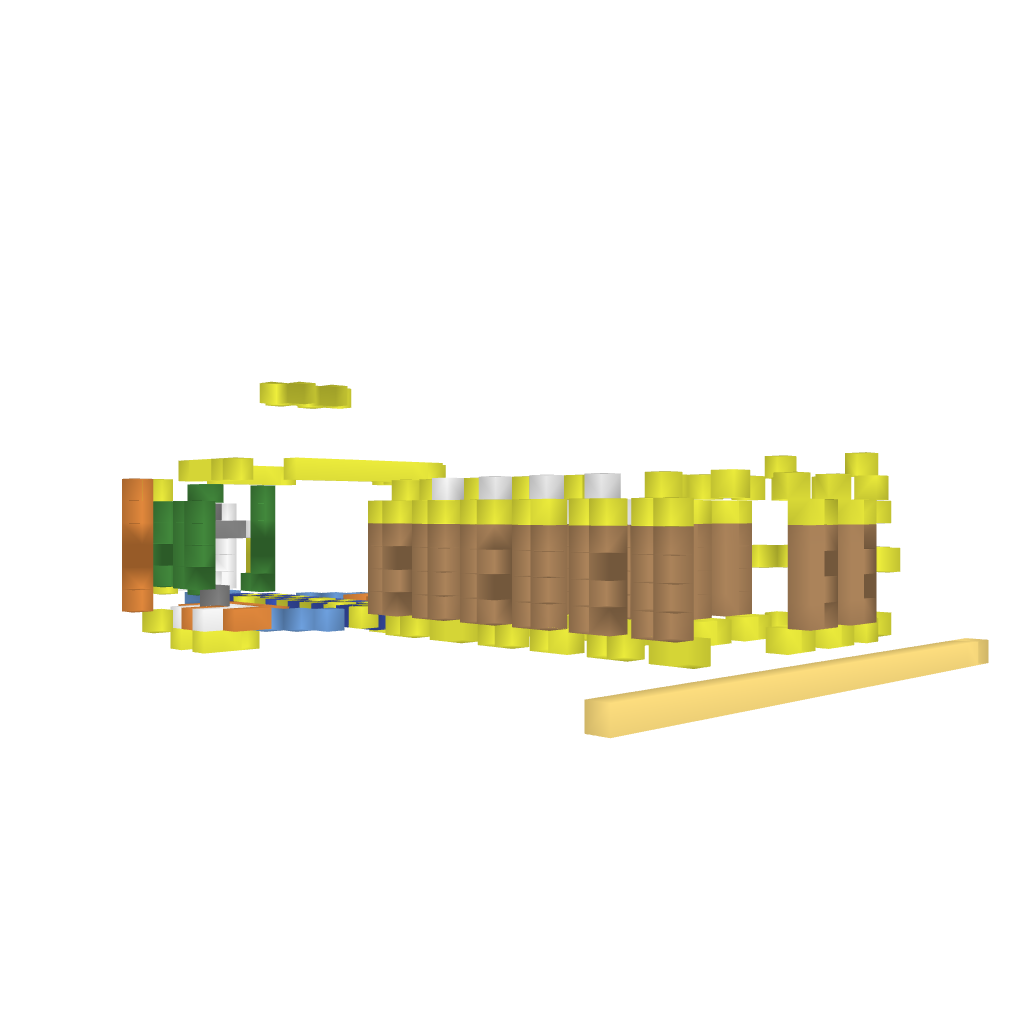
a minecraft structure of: Strongroom bad low quality